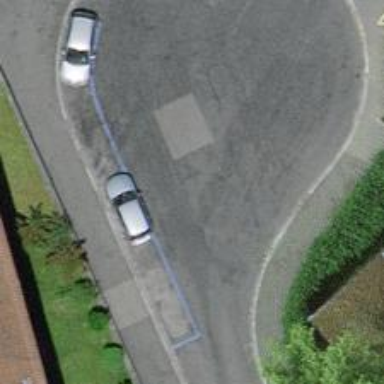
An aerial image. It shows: Residential road with asphalt surface and separate sidewalk.